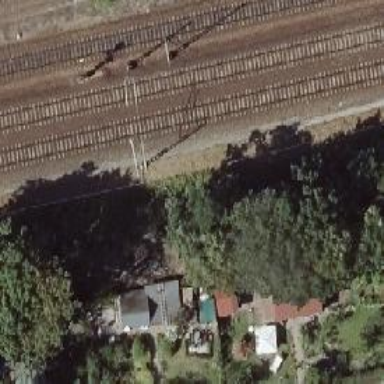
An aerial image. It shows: Milestone along the railway with catenary mast.